Question: So I'm trying to implement OpenID using NerdDinner 2 as an example. When you click on one of the OpenID providers, you get a popup window that looks like the screenshot below. I've got most of the underlying code setup correctly and my login page loads and displays the three provider buttons, but when I click on them, there's no popup. It doesn't do anything at all. No JS errors, just nothing happens. What am I missing?
I've looked through the NerdDinner code but I'm having trouble trying to figure out exactly what causes the popup to occur. I don't necessarily need someone to tell me what's wrong with my app, I just need to know what I'm looking for in the NerdDinner app that causes it to happen so I can compare it with mine.
I'm using the following code to render the buttons:
'''
@model dynamic
@using DotNetOpenAuth.Mvc;
@using DotNetOpenAuth.OpenId.RelyingParty;
<div id="login-oauth">
<fieldset>
<legend>via 3rd Party (recommended)</legend>
@using (Html.BeginForm("LogOnPostAssertion", "Auth"))
{
@Html.Hidden("ReturnUrl", Request.QueryString["ReturnUrl"], new { id = "ReturnUrl" })
@Html.Hidden("openid_openidAuthData")
<div>
@MvcHtmlString.Create(Html.OpenIdSelector(new SelectorButton[] {
new SelectorProviderButton("https://me.yahoo.com/", Url.Content("~/Content/images/yahoo.gif")),
new SelectorProviderButton("https://www.google.com/accounts/o8/id", Url.Content("~/Content/images/google.gif")),
new SelectorOpenIdButton(Url.Content("~/Content/images/openid.gif")),
}))
<div class="helpDoc">
<p>
If you have logged in previously, click the same button you did last time!!
</p>
</div>
</div>
}
</fieldset>
</div>
@{
var options = new OpenIdSelector();
options.TextBox.LogOnText = "Log On";
}
@MvcHtmlString.Create(Html.OpenIdSelectorScripts(options, null))
'''
: This happens in all browsers and there are no popup blockers.

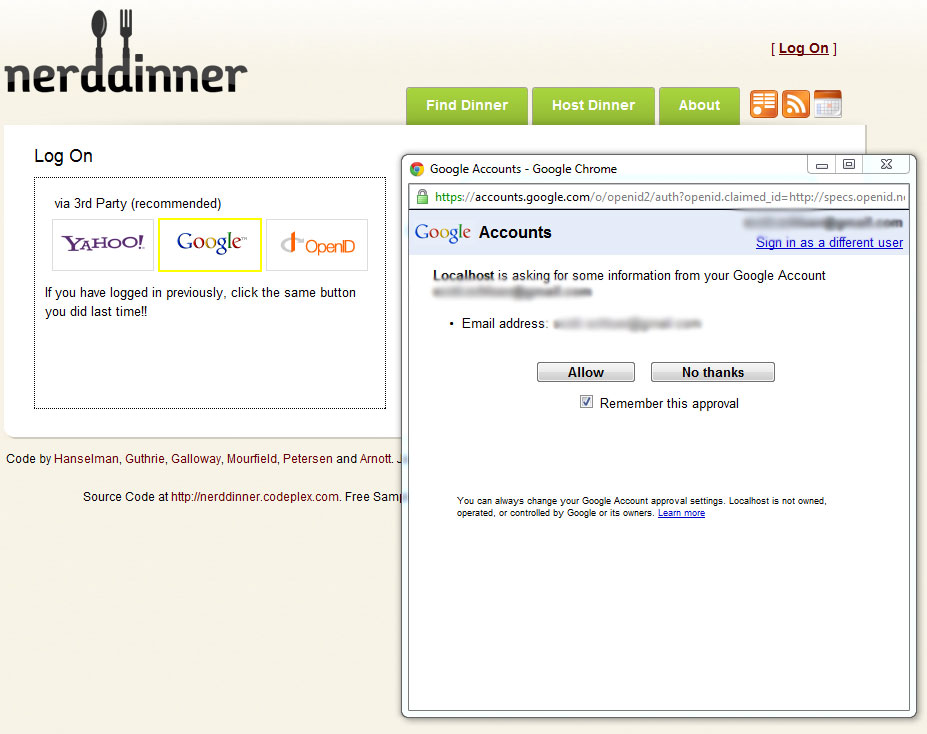
Answer: For some reason, changing the following route in global.asax.cs from:
'''
routes.MapRoute(
"OpenIdDiscover",
"Auth/Discover");
'''
to:
'''
routes.MapRoute(
"OpenIdDiscover",
"Auth/Discover",
new { controller = "Auth", action = "Discover" }
);
'''
Seems to have fixed the problem. No idea why, but looking at the requests with Firebug showed a 500 error attempting to access this route.